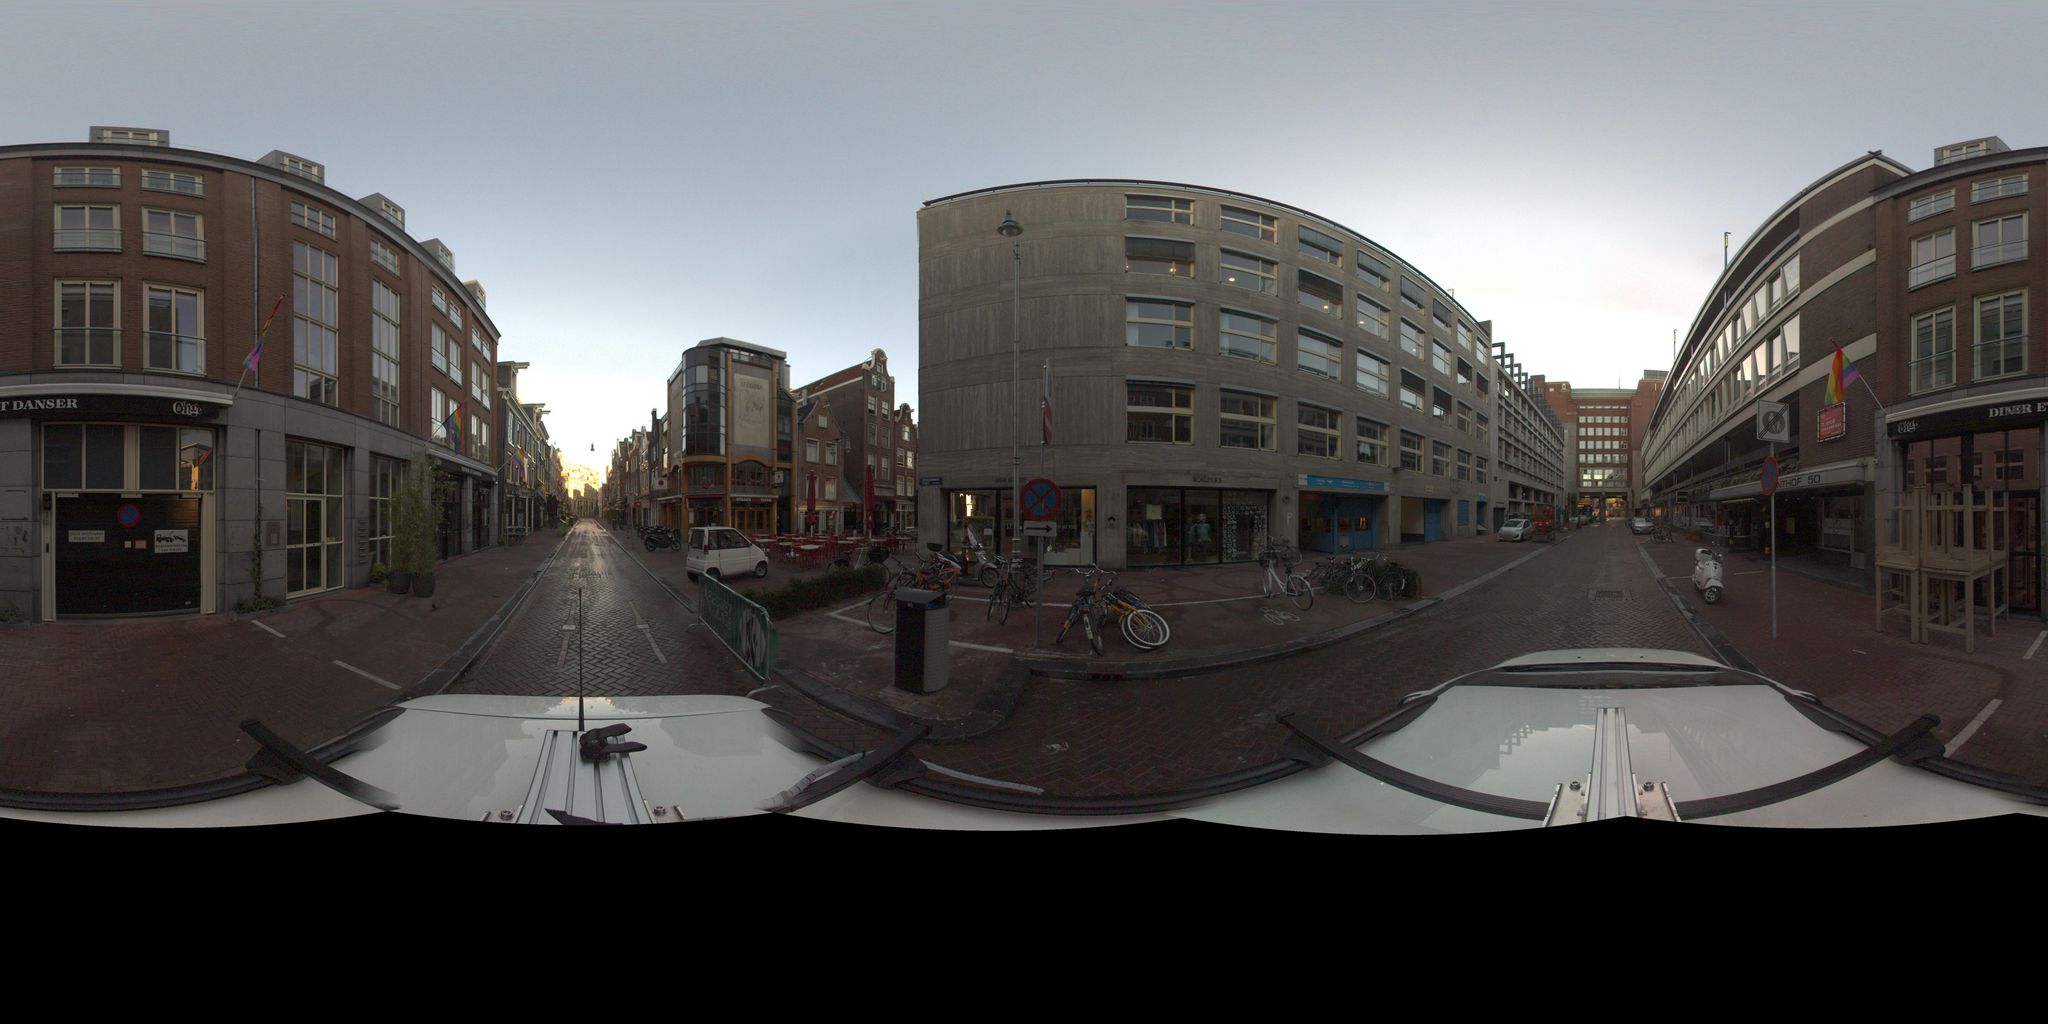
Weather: clear
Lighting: day
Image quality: good
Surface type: railway
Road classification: unclassified, residential, pedestrian
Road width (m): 3.5, 4.5
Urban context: urban centre
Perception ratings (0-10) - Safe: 3.36, Lively: 6.92, Beautiful: 4.73, Boring: 6.48, Depressing: 2.4, Wealthy: 2.72